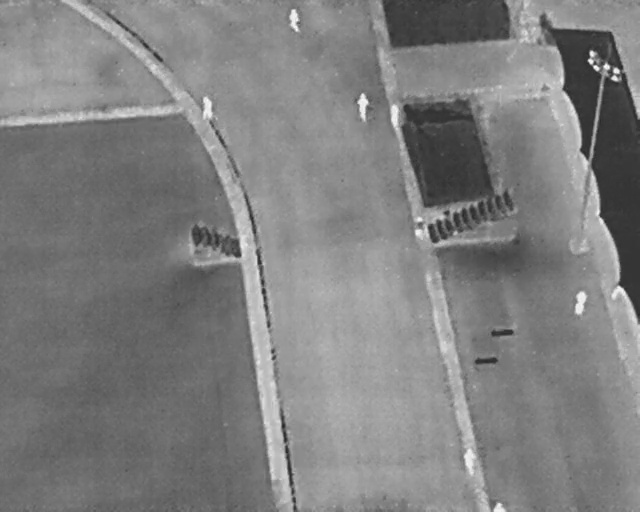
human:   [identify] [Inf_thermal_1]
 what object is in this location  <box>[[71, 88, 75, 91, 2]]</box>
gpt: <ref>1 large person at the bottom right</ref>